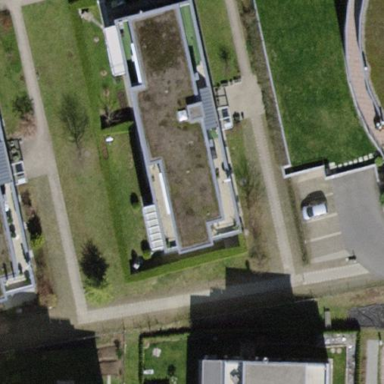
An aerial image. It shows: Flat-roofed building.